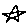
Label: star